Question:
here is my comment form's textarea with my hidden inputs.
'''
$('#c_text').click(function() {
if ($('#hidden_part').attr('class') == 'closed') {
$('#hidden_part').css('display','block');
$('#hidden_part').removeClass('closed');
} else {
$('#hidden_part').css('display','none');
$('#hidden_part').addClass('closed');
};
});
'''
when i click, textarea hidden input apper well, but,
how can i hide this part name called '#hidden_part'
anywhere else on page ?
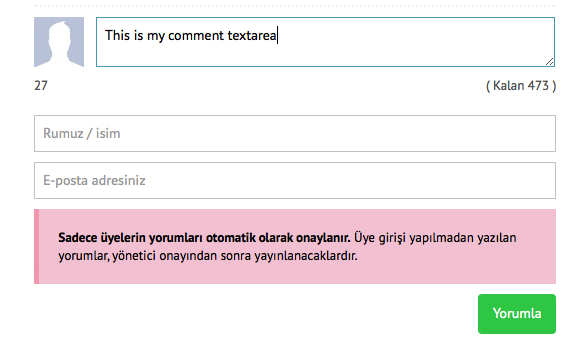
Answer: You have to hide the div content when clicking on the document and use method when clicking on the textarea so that the div content will be displayed,
Here is the example...
'''
<textarea></textarea>
<div id="hidden_part">
<a href="google.com">Google</a>
<p>Lorem ipsum dolor sit amet, consectetur adipiscing elit. Suspendisse congue ipsum quam, nec blandit sapien eleifend eget. Cras cursus ullamcorper risus nec rutrum. Praesent lobortis nibh turpis. Curabitur eleifend leo ultricies efficitur dignissim. Aliquam eget dapibus nisi. Fusce dictum laoreet enim, nec blandit arcu feugiat sagittis. Mauris non dolor nec dui luctus ornare. Vestibulum pulvinar metus diam, eu vulputate leo suscipit ut. Donec eget consequat sem, et finibus lorem.</p>
</div>
'''
'''
$(document).click(function(){
$("#hidden_part").hide();
});
$('textarea').click(function(event){
$("#hidden_part").show();
event.stopPropagation();
});
'''
<URL>